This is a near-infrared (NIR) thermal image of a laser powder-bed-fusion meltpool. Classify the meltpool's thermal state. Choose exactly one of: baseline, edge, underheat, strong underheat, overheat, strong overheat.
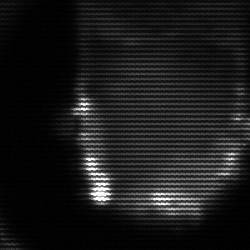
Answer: baseline